Field crop: tomato
Growth stage: 1
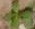
Species: solanum